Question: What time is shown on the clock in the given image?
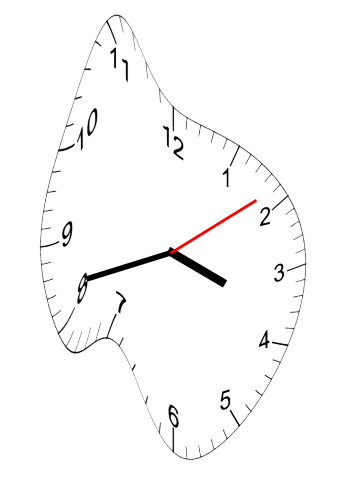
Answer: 03:42:09